Interaction volume radius: 10 \u00c5
Interaction volume height: 15 \u00c5
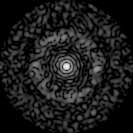
Disorder parameter: 0.8491